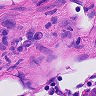
Metastatic tissue present: no